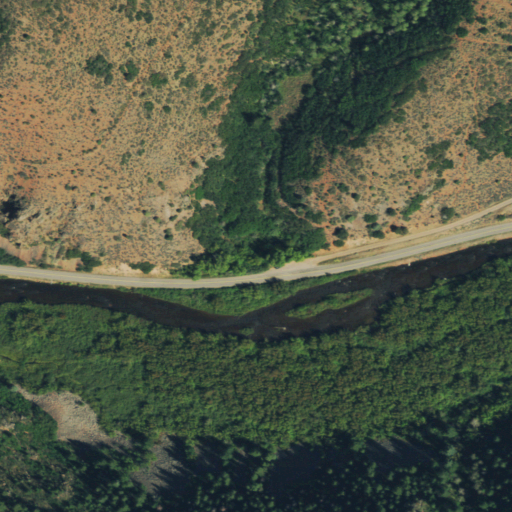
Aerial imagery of valley in Colorado named Saloon Gulch containing shrub, woody wetlands, deciduous forest, evergreen forest, open development, medium intensity development, mixed forest, and low intensity development